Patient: sex F, age 48
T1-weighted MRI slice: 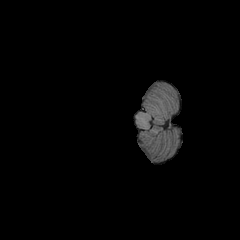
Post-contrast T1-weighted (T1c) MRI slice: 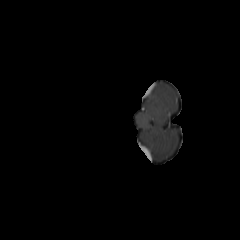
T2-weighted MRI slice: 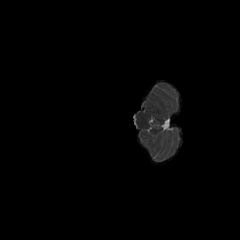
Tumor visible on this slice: no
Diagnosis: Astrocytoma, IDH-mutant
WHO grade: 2